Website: home-depot
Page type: billing-address
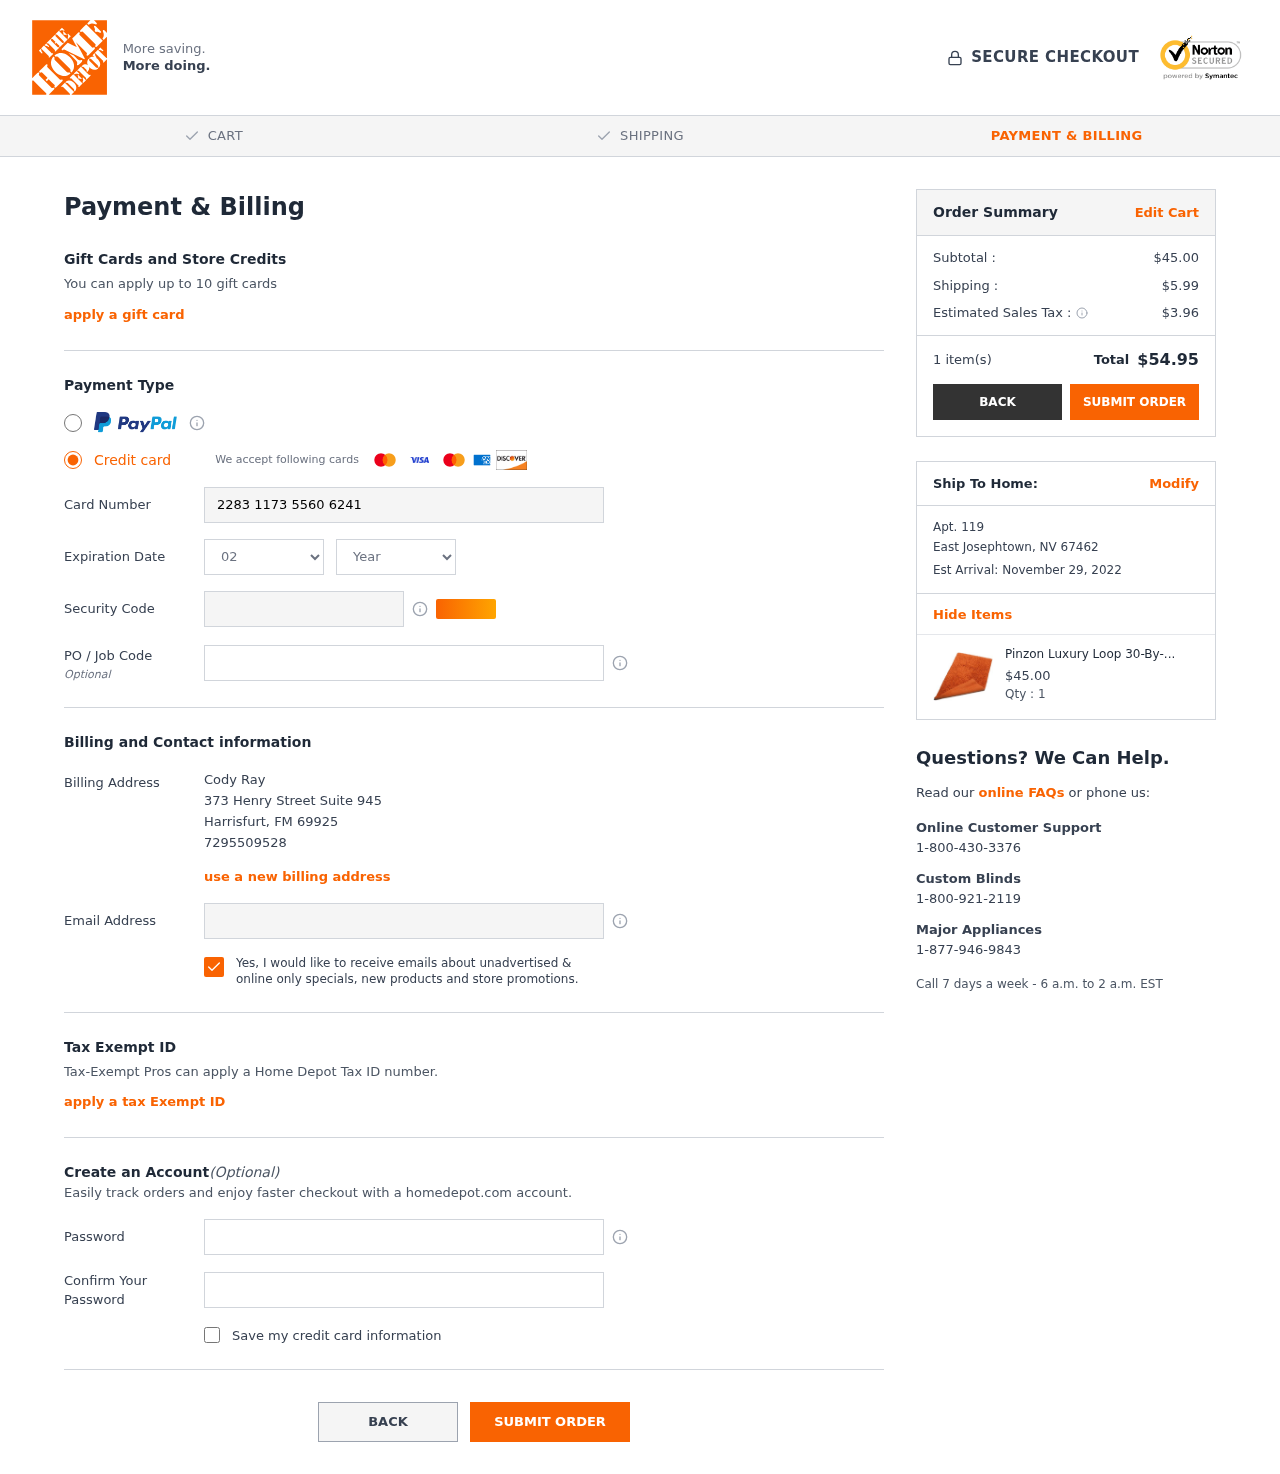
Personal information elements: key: PII_CARD_CVV
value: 845
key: PII_CARD_EXPIRY_MONTH
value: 02
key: PII_CARD_EXPIRY_YEAR
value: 29
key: PII_CARD_NUMBER
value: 2283 1173 5560 6241
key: PII_CITY
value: Harrisfurt
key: PII_CITY2
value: East Josephtown
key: PII_EMAIL
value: cody.ray@hotmail.com
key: PII_FULLNAME
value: Cody Ray
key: PII_PHONE
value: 7295509528
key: PII_POSTCODE
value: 69925
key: PII_POSTCODE2
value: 67462
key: PII_STATE_ABBR
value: FM
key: PII_STATE_ABBR2
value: NV
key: PII_STREET
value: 373 Henry Street Suite 945
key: PII_STREET2
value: Apt. 119
Product elements: key: PRODUCT1_NAME
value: Pinzon Luxury Loop 30-By-50-Inch Cotton Bath Rug, Spice
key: PRODUCT1_PRICE
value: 45
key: PRODUCT1_QUANTITY
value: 1
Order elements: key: ORDER_SUBTOTAL
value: $45.00
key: ORDER_SHIPPING_COST
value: $5.99
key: ORDER_TAX
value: $3.96
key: ORDER_NUM_ITEMS
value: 1 item(s)
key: ORDER_TOTAL
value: $54.95
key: ORDER_DELIVERY_DATE
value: Est Arrival: November 29, 2022